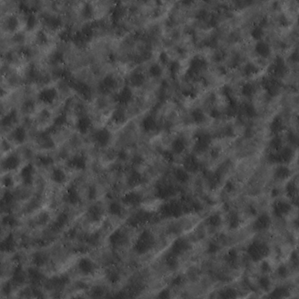
Label: non_frost